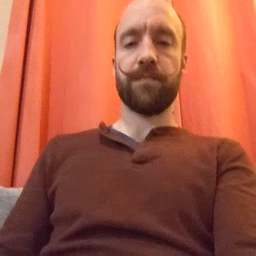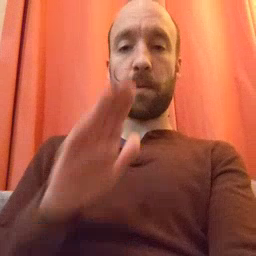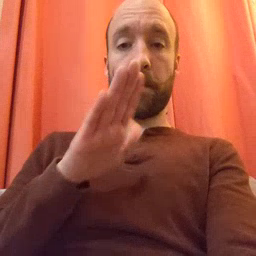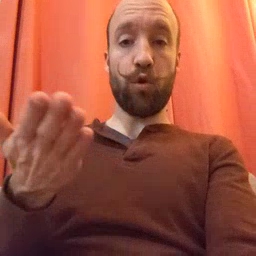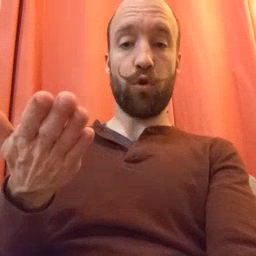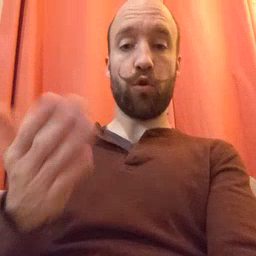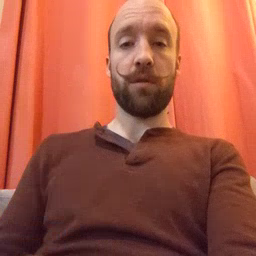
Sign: book